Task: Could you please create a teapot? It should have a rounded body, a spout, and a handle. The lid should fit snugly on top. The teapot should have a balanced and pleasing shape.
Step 23:
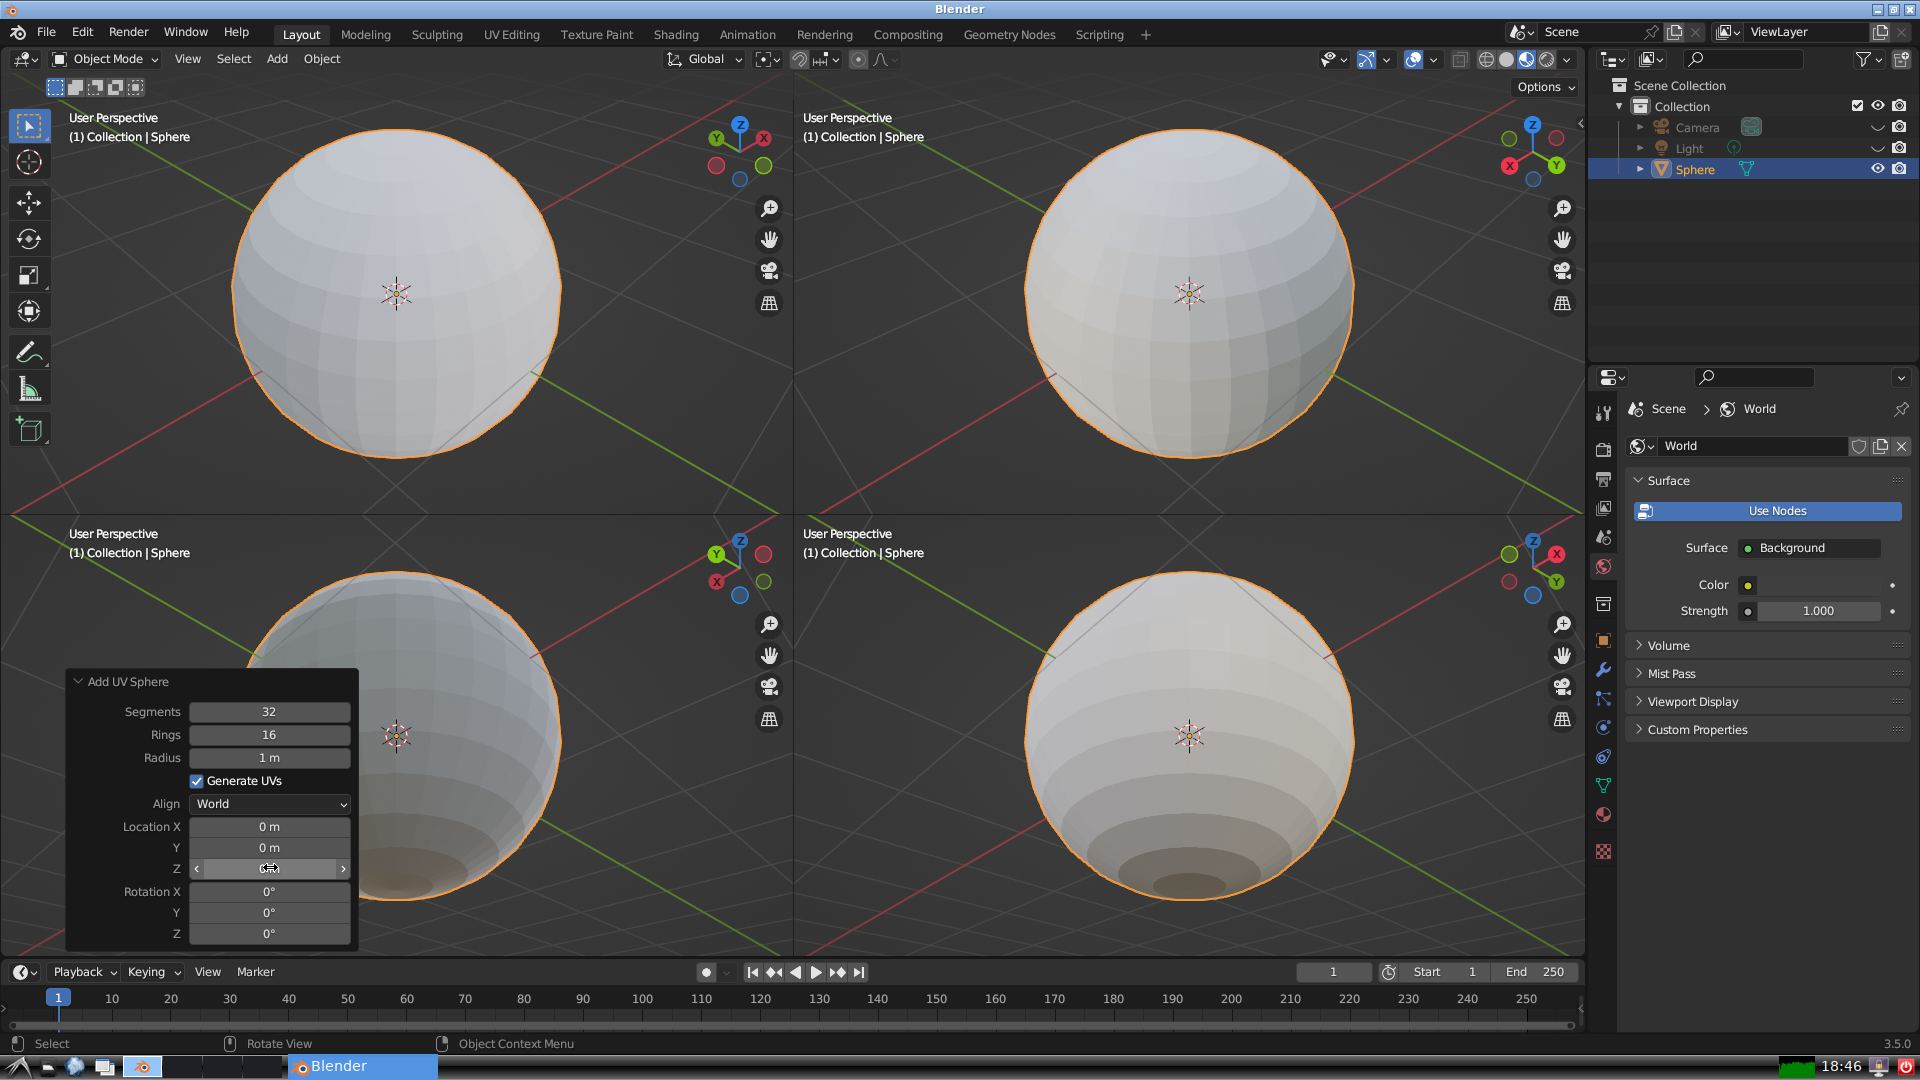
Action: {"mouse_move": [960, 540]}